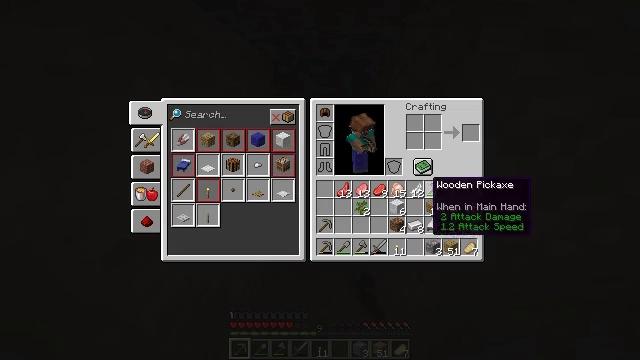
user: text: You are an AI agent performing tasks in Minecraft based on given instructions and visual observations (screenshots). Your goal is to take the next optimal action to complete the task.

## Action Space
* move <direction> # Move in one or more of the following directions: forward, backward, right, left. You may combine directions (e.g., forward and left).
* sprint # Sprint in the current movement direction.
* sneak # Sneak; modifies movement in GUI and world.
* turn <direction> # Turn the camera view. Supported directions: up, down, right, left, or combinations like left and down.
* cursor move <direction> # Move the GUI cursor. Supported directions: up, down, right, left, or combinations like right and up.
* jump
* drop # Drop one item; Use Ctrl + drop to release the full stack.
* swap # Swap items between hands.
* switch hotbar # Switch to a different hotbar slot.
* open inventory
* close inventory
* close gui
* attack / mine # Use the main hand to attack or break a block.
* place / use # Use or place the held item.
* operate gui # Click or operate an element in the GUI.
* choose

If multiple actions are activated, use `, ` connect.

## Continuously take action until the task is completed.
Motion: motion action
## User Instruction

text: Remove a string from the inventory.
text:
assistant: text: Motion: no_op